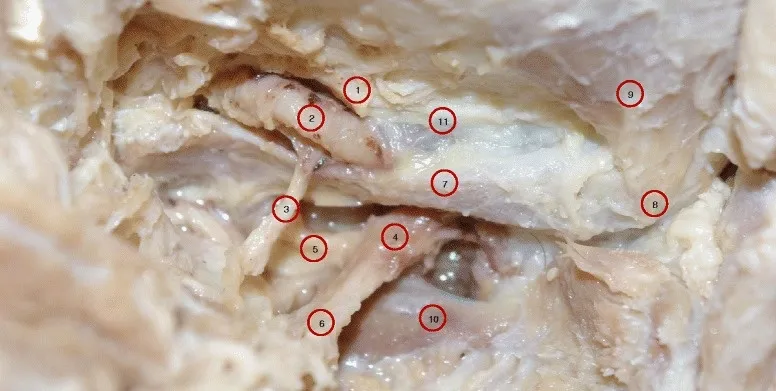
A photograph of a specimen B shows a left posterolateral view of the sub-occipital region showing vertebral artery passage from lateral to medial under the oblique inferior boarder of the atlanto-occipital membrane. This part of atlanto-occipital membrane extends from the posteromedial aspect of the superior articular process of the atlas to the medial boarder of vertebral artery groove. It is this oblique ligament that ossifies and forms the posterior complete or incomplete arcuate foramen. Note this specimen has a partial ossification of the superior aspect of the atlanto-occipital membrane. 1. Oblique part of atlanto-occipital membrane with partial ossification superiorly; 2. Vertebral artery; 3. C1 dorsal ramus; 4. C2 Dorsal root ganglia; 5. C2 Ventral Ramus; 6. C2 dorsal ramus; 7. Dorsal arch of atlas; 8. Dorsal tubercle of atlas; 9. Rectus Capitis Posterior Minor; 10. Lamina of axis; 11. Atlanto-occipital membrane.
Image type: medical_photograph (skin_photograph)